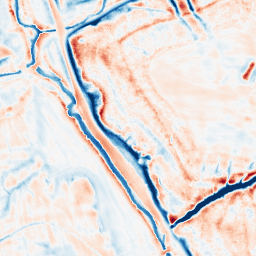
Category: edge_preserving
Decomposition family: bilateral
Decomposition parameters: d: 21
sigma_color: 150
sigma_space: 150
Upsampling method: sinc_hamming
Upsampling parameters: scale: 2
kernel_size: 16
Upsampling scale: 2